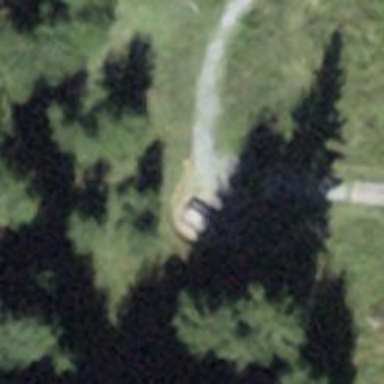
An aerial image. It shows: Picnic table located in leisure land area.